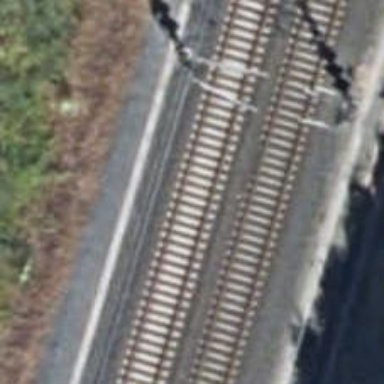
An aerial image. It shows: Railway with electrified contact lines.